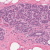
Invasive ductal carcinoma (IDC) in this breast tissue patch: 0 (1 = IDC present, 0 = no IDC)